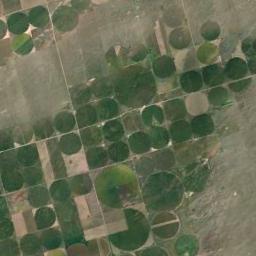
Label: circular_farmland